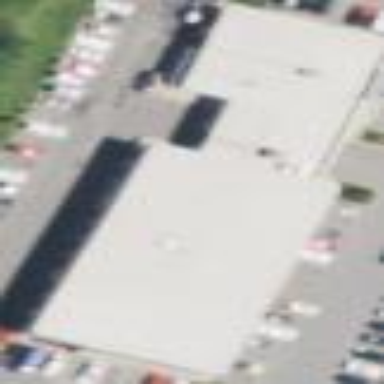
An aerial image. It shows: Retail building housing car shop.